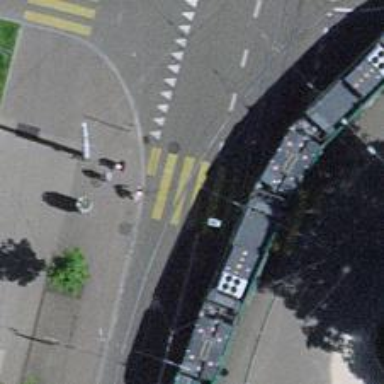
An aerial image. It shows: Railway crossing.